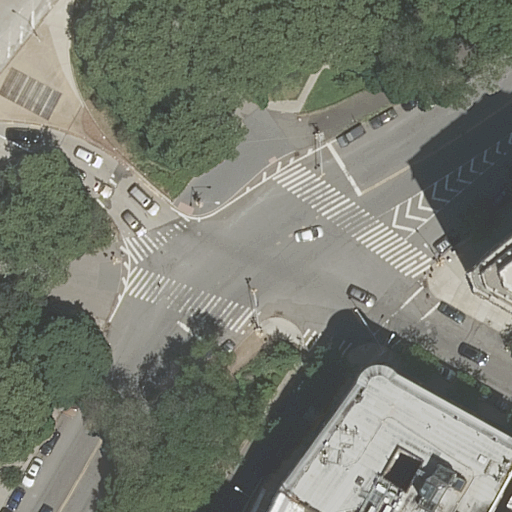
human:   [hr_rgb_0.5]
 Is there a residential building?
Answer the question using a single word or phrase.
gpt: yes

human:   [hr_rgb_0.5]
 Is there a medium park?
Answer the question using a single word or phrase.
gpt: no

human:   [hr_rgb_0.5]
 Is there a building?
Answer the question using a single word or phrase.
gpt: yes

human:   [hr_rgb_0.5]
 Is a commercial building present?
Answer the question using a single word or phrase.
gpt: no

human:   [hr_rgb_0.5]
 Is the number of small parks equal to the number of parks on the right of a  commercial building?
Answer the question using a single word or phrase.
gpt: yes

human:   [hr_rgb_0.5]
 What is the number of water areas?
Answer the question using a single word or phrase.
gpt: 0

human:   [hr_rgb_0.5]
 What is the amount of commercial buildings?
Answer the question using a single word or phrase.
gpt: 0

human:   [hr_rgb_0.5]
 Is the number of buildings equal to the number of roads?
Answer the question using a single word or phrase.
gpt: no

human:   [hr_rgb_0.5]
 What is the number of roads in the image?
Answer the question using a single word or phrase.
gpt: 9

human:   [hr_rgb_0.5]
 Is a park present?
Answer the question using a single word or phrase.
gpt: yes

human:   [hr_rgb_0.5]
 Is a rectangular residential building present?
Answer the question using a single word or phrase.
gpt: yes

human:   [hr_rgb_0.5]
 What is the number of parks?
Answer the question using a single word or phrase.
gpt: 2

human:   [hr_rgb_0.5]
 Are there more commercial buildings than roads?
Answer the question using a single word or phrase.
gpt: no

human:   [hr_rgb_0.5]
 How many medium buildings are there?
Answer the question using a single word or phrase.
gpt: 2

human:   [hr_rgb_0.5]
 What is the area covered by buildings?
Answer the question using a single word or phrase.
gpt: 2804m2

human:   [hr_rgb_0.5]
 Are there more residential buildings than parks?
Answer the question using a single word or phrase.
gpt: yes

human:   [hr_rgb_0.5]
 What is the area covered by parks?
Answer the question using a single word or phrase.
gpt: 14251m2

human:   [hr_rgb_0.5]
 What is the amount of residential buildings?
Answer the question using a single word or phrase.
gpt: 4

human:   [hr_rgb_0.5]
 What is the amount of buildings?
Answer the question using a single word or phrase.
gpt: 4

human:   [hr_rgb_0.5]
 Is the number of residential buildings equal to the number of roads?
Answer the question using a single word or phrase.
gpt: no

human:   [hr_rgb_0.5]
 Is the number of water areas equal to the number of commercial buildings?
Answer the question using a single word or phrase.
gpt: yes

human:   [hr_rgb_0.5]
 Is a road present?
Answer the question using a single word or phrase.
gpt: yes

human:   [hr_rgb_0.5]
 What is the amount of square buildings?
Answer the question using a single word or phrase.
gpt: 0

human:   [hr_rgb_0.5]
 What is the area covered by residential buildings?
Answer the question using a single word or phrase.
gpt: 2804m2

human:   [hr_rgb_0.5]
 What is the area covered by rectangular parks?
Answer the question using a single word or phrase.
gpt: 3958m2

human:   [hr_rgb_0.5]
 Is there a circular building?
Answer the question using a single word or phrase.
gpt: no

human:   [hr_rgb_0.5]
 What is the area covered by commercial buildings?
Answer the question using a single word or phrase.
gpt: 0m2

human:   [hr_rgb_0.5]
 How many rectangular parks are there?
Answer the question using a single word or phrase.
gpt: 1

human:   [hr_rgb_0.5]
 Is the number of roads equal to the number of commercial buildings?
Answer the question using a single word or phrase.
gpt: no

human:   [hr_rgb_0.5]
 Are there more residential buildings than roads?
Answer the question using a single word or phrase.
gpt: no

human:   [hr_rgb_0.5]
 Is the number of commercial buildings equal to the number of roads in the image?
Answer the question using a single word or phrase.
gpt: no

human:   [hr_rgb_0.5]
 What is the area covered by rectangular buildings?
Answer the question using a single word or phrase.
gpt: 155m2

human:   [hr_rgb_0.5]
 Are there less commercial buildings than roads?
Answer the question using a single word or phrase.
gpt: yes

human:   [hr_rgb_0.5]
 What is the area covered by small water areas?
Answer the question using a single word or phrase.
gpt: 0m2

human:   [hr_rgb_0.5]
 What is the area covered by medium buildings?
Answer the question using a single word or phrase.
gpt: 335m2

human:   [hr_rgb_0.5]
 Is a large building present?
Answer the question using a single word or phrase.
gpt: yes

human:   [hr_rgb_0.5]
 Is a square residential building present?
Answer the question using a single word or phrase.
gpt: no

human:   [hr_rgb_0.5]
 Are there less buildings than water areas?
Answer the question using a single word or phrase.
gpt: no

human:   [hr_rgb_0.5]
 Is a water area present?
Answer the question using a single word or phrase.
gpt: no

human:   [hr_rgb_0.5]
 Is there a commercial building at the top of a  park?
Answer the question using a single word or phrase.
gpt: no

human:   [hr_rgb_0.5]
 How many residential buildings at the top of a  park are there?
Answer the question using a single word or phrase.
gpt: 4

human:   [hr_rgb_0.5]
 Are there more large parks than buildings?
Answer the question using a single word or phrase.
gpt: no

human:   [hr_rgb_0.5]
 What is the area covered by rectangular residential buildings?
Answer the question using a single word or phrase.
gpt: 155m2

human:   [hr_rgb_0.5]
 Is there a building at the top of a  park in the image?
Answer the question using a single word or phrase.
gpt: yes

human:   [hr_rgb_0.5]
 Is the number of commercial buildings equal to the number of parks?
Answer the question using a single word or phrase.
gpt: no

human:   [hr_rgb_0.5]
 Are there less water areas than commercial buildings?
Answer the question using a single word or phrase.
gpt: no

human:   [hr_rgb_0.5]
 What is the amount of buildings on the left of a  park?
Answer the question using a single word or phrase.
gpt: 0

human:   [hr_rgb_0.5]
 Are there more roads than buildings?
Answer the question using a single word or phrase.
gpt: yes

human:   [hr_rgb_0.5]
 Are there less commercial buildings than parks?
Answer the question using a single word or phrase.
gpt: yes

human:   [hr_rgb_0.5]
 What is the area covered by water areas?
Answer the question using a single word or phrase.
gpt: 0m2

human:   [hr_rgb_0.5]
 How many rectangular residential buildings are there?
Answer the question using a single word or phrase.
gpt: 1

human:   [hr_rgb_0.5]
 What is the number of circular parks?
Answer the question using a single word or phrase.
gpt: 0

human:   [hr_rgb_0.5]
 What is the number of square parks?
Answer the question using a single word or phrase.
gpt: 0

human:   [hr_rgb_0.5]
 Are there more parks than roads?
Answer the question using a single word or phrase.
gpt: no

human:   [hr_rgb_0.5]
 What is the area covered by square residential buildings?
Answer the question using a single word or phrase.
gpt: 0m2

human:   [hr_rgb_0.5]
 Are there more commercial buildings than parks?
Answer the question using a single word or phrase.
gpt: no

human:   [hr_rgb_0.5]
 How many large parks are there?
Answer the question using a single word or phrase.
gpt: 2

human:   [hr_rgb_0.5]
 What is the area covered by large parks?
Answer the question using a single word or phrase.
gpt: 14251m2

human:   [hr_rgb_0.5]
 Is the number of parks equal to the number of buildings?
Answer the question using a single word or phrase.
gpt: no

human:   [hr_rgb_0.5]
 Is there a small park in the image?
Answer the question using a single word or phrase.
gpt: no

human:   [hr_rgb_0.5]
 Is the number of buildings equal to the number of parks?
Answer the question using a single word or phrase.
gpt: no

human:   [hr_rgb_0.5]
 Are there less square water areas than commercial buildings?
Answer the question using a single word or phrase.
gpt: no

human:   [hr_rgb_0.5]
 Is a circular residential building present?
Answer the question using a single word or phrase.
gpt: no

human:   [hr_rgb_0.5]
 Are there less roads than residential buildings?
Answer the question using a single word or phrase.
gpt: no